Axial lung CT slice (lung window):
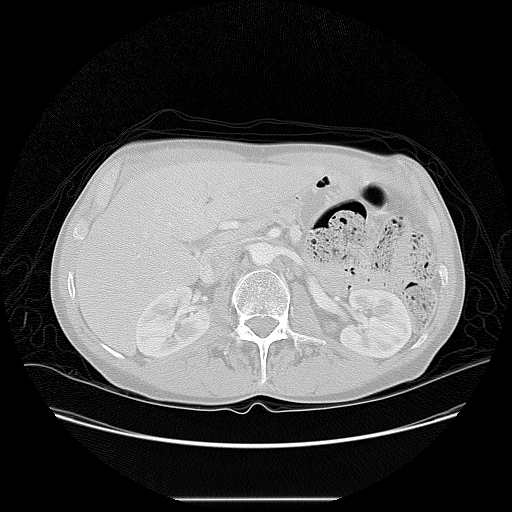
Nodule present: no